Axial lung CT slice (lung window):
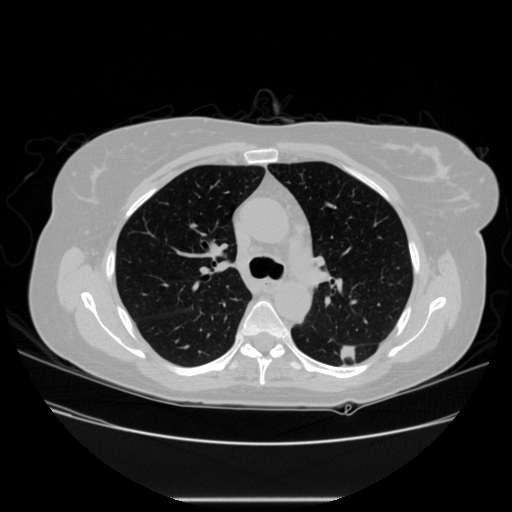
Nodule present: yes
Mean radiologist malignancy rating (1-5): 4.75